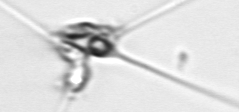
Label: Asterionellopsis_glacialis